Field crop: tomato
Growth stage: 2
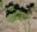
Species: solanum